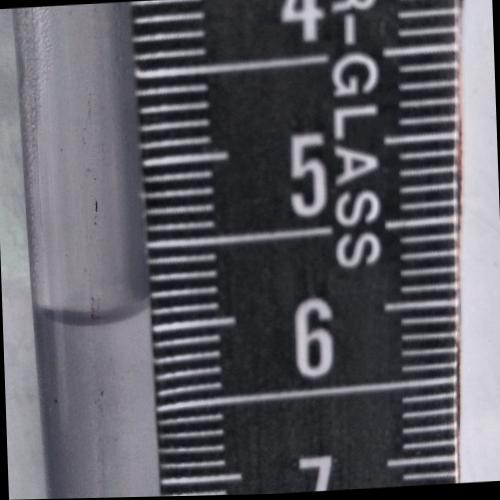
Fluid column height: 5.9 cm